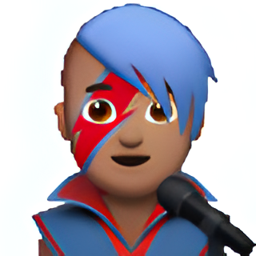
Name: male singer type 4
Emoji: 👨🏽‍🎤
Group: People & Body
Sub-group: person-role